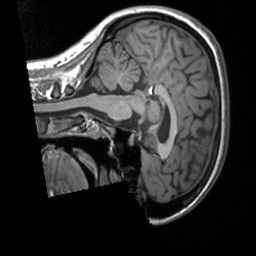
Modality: T1w
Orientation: sagittal
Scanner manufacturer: siemens
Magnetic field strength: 3 T
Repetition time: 1.9 s
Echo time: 0.00226 s